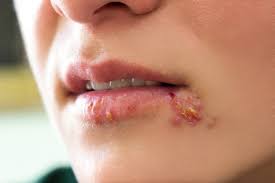
Condition: Mouth Ulcer